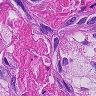
Metastatic tissue present: yes